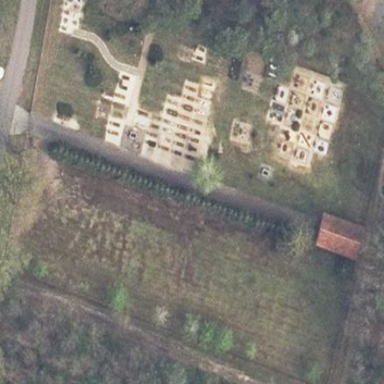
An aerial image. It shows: Cemetery.